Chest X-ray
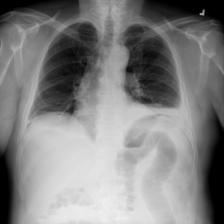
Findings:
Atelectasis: positive
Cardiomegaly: negative
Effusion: positive
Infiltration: positive
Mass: negative
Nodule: negative
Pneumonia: negative
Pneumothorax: negative
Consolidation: negative
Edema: negative
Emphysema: negative
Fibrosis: negative
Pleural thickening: negative
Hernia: negative